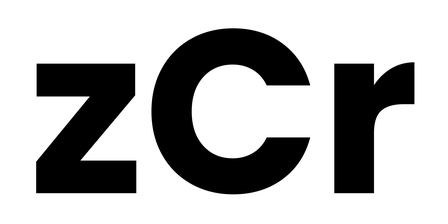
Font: Poppins-Bold